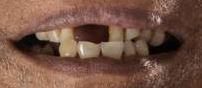
Condition: hypodontia